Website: bh-photo
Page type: billing-address
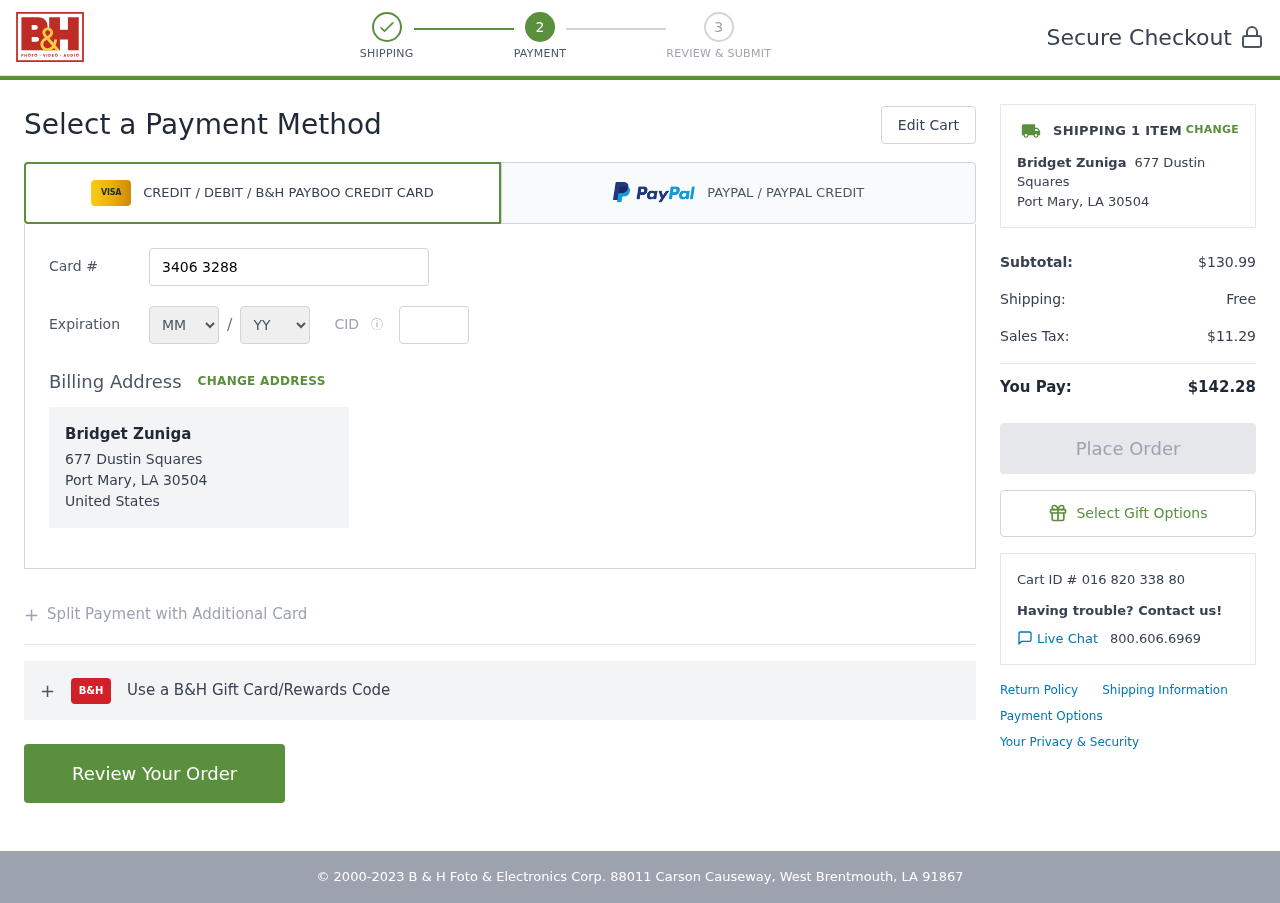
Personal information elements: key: PII_CARD_CVV
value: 9451
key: PII_CARD_EXPIRY_MONTH
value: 08
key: PII_CARD_EXPIRY_YEAR
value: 27
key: PII_CARD_NUMBER
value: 3406 3288 2346 678
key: PII_CITY_STATE_ZIP
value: Port Mary, LA 30504
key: PII_COUNTRY
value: United States
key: PII_FULLNAME
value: Bridget Zuniga
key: PII_STREET
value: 677 Dustin Squares
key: PII_FULLNAME2
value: Bridget Zuniga
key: PII_CITY
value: Port Mary
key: PII_STATE_ABBR
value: LA
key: PII_POSTCODE
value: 30504
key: PII_POSTCODE_FULL
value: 30504
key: PII_CITY_STATE
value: Port Mary, LA
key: PII_POSTCODE_NUMERIC
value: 30504
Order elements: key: ORDER_NUM_ITEMS
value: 1
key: ORDER_SUBTOTAL
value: $130.99
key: ORDER_SHIPPING_COST
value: Free
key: ORDER_TAX
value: $11.29
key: ORDER_TOTAL
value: $142.28
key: ORDER_ID
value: Cart ID # 016 820 338 80